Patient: sex F, age 43
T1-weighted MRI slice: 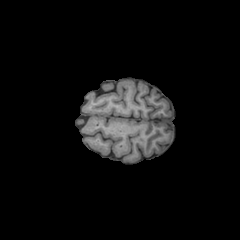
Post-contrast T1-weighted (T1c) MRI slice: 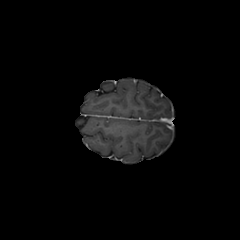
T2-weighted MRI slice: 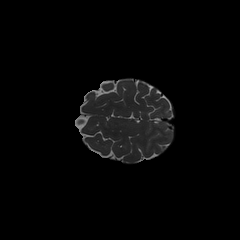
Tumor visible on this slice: no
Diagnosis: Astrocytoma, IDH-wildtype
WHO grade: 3